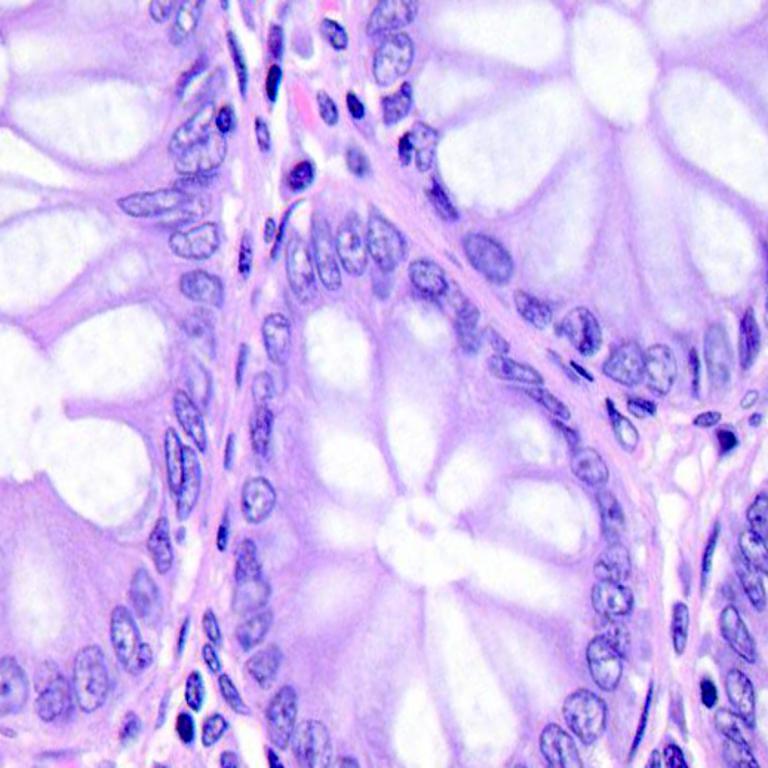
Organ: colon
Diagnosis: benign